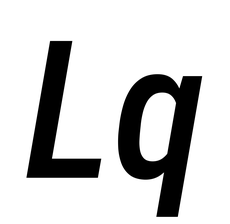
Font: Roboto-Italic_Condensed_Medium_Italic